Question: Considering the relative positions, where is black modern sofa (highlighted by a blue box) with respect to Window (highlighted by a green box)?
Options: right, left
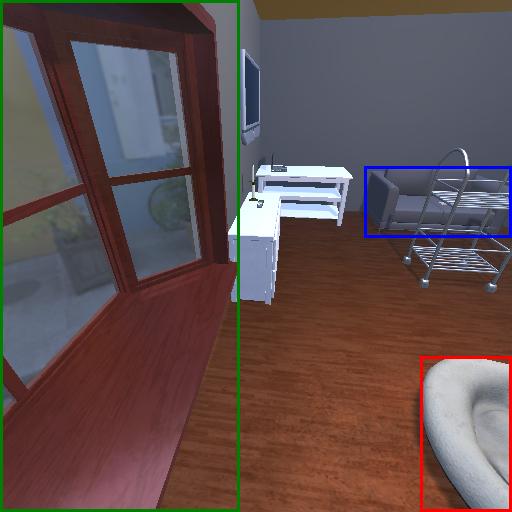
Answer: right